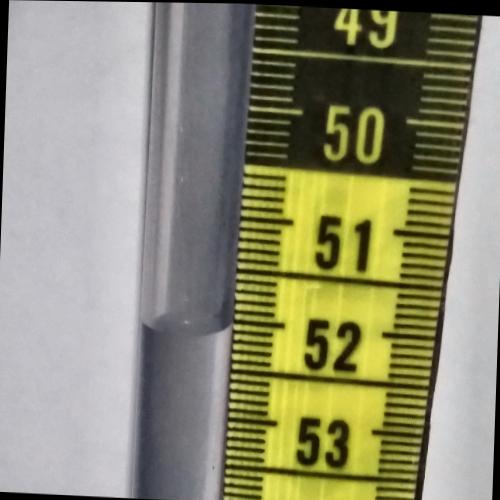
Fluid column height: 52.1 cm